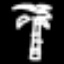
Label: palm tree